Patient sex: F
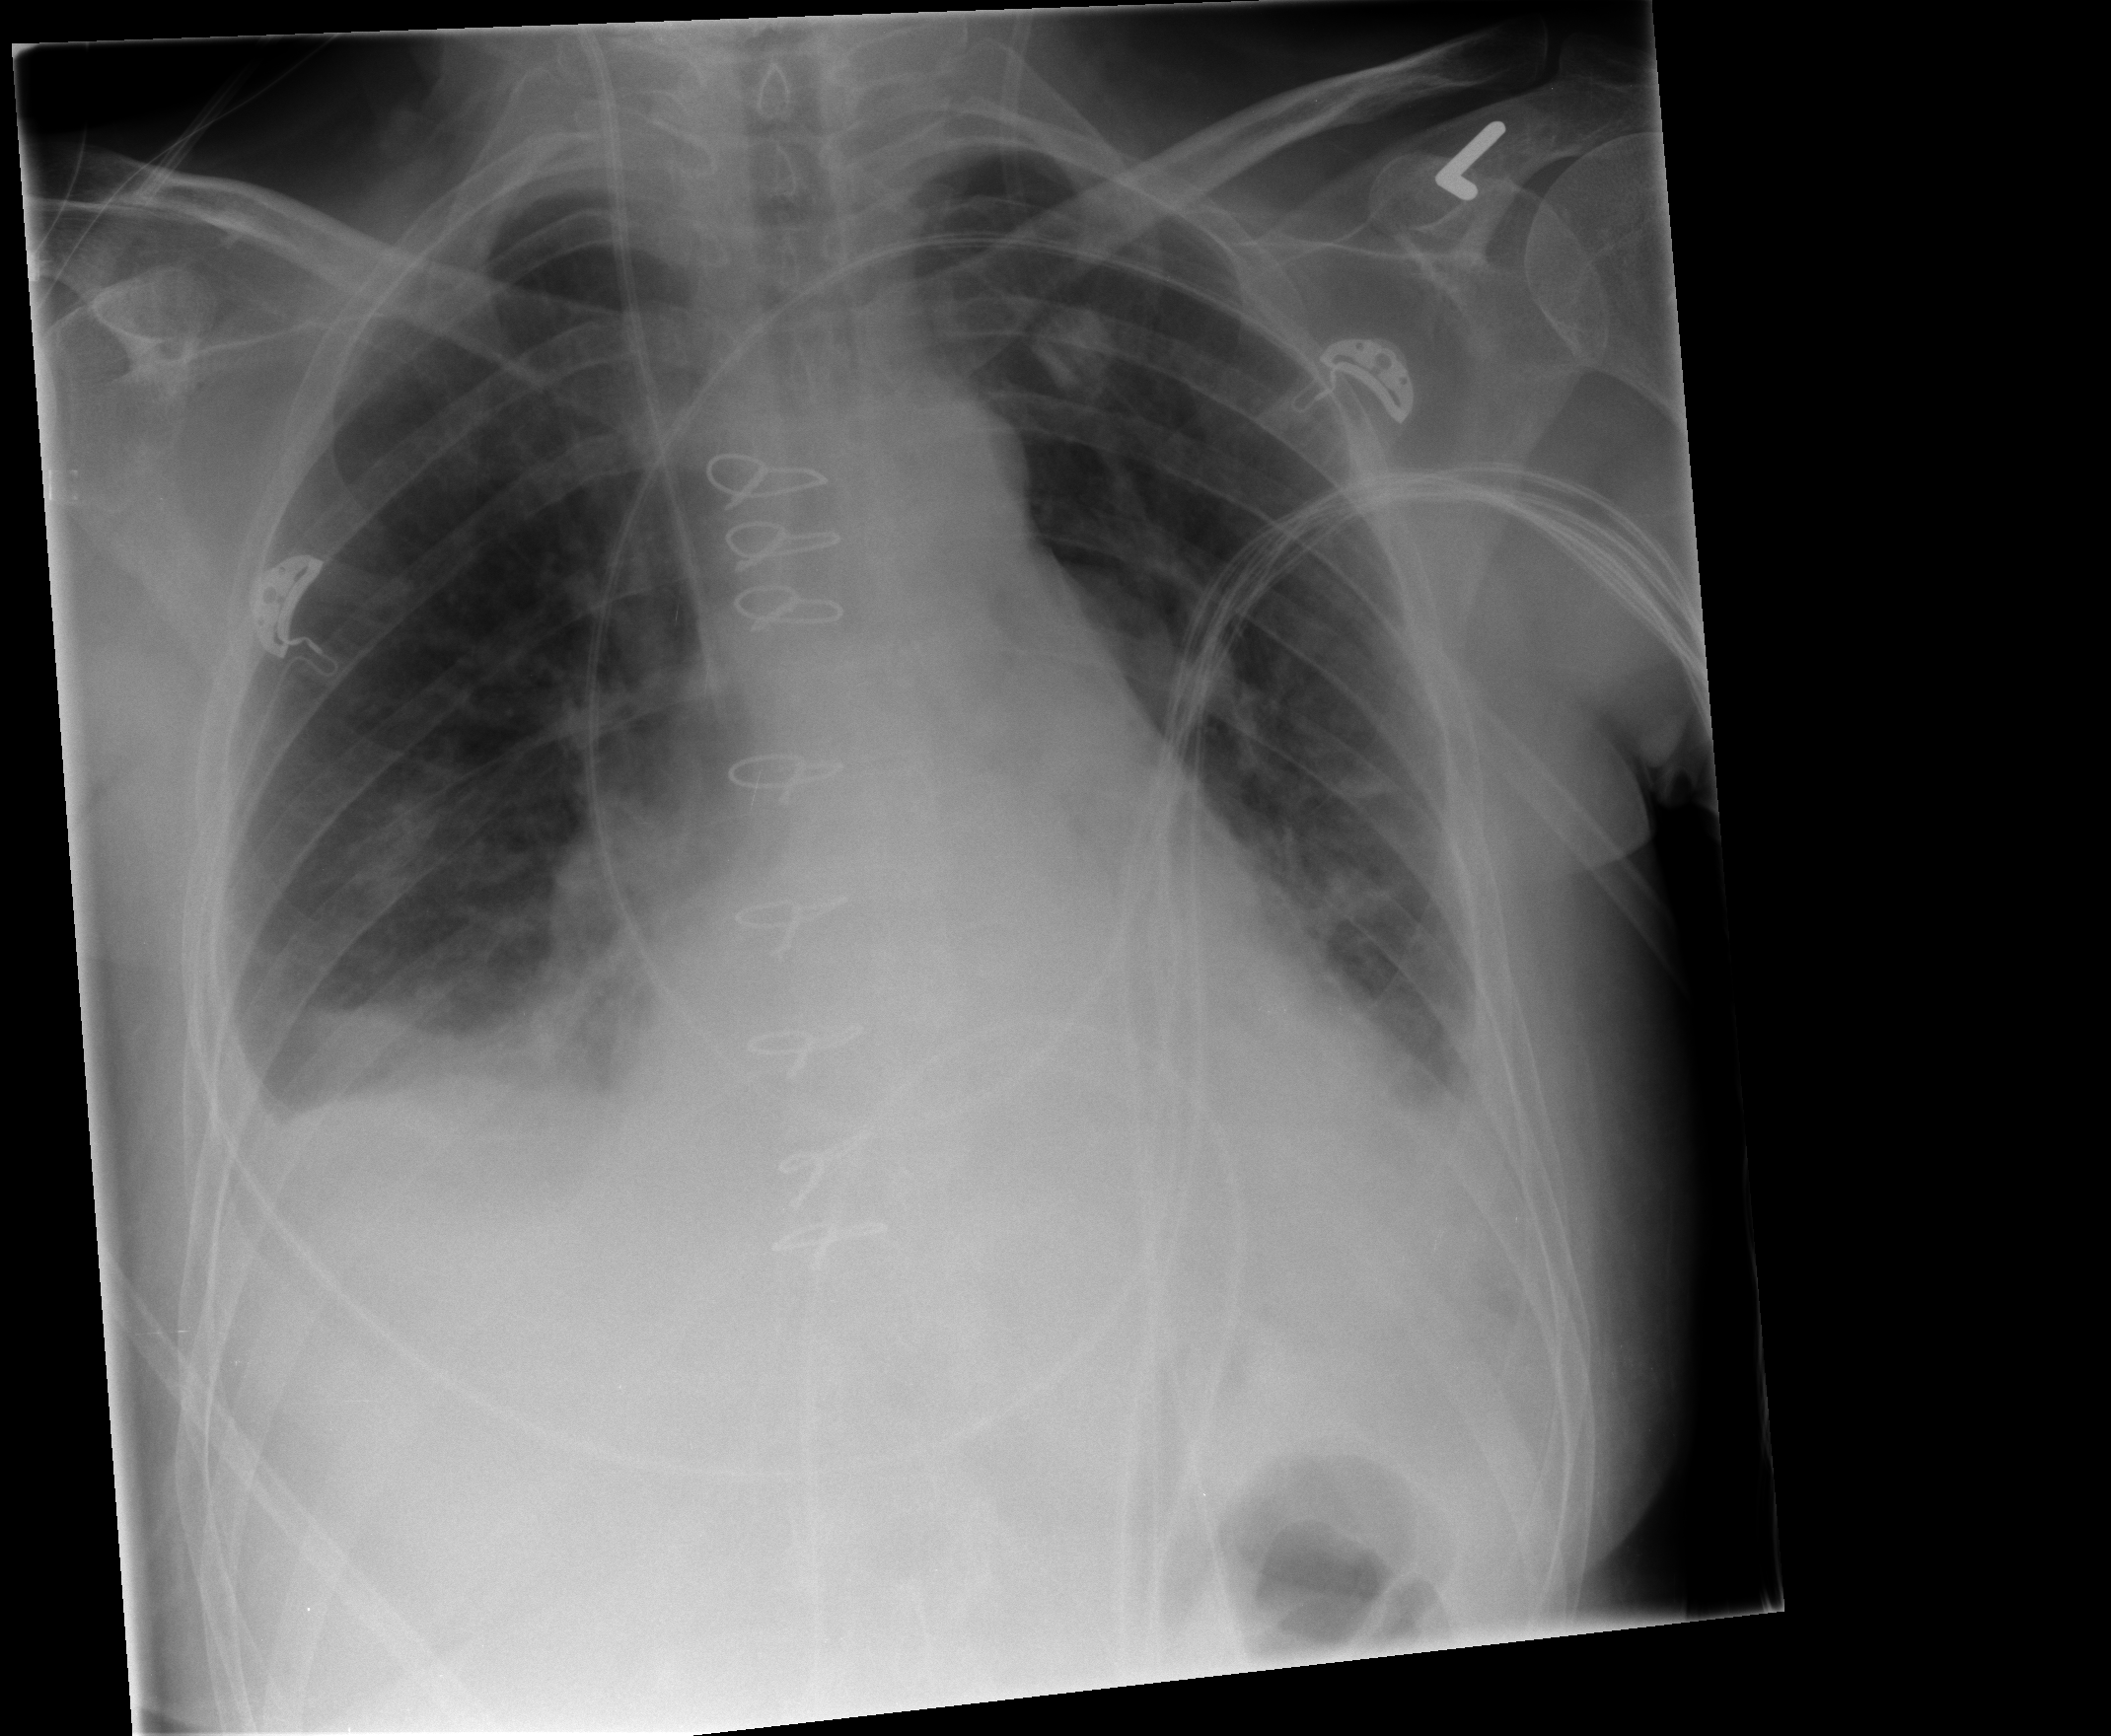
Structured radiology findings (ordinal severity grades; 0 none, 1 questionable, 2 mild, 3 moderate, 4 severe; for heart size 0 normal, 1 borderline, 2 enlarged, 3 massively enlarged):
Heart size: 0
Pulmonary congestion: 2
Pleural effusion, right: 2
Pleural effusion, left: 2
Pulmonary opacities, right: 1
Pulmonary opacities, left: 1
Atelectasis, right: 2
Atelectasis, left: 2